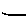
Label: line